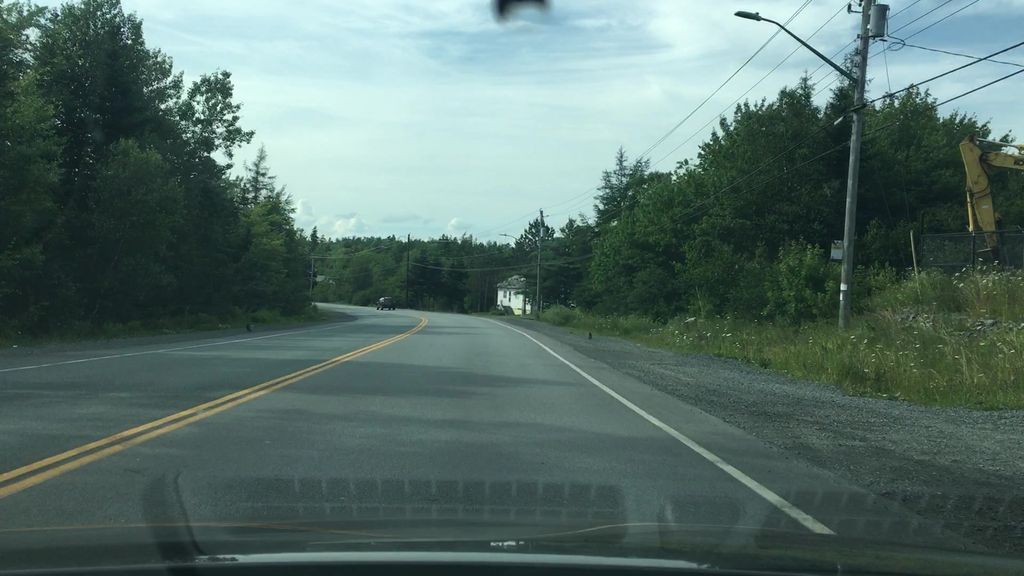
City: halifax